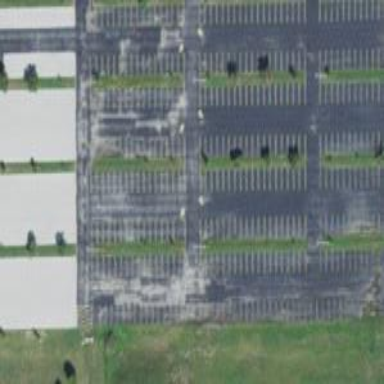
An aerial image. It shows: Parking area.